Interaction volume radius: 5 \u00c5
Interaction volume height: 10 \u00c5
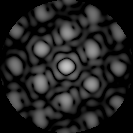
Disorder parameter: 0.286